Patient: sex M, age 79
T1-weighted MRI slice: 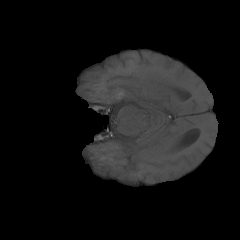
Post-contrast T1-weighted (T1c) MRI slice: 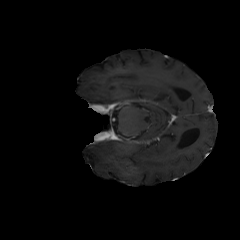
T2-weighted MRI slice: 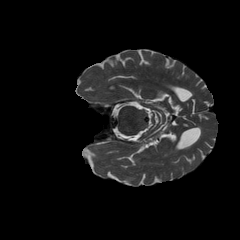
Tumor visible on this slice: no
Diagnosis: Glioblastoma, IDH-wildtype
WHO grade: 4